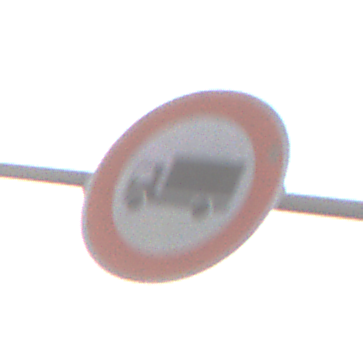
Verkehrszeichen: VerbotFuerKraftfahrzeugeUeberDreiKommaFuenfTonnen
Umgebung: Outdoor, Nature
Tageszeit: MorningAfternoon
Wetter: PartlyCloudy
Licht: Natural
Jahreszeit: NotSpecified
Kontrast: MediumContrast